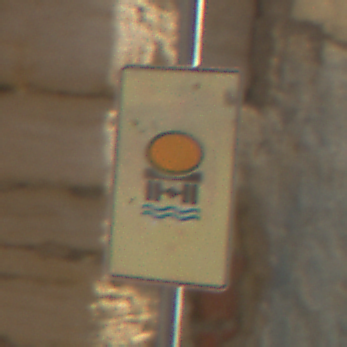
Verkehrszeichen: FahrzeugeMitWassergefaehrdenderLadungOhnePfeilsymbol
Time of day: Midday
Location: Outdoor (Urban)
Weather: Clear
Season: NotSpecified
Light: Natural